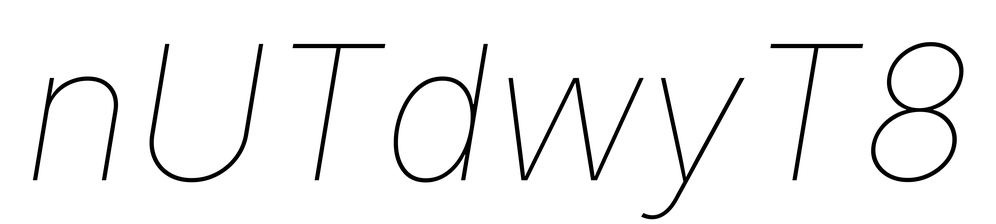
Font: Inter-Italic_Thin_Italic